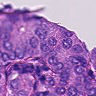
Metastatic tissue present: yes